Field crop: maize
Growth stage: 2
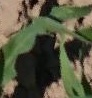
Species: maize